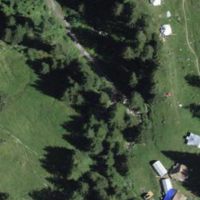
EUNIS habitat code: 44
Species observed at this site:
Geum rivale